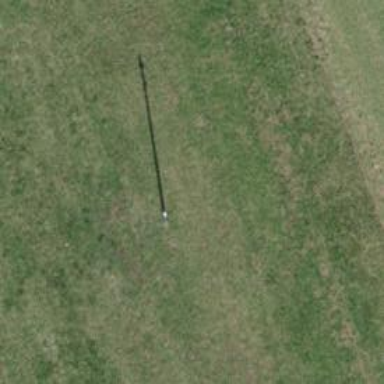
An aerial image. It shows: Minor power line.